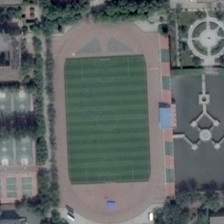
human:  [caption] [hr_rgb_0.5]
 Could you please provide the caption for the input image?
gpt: several buildings and some green trees are around a playground .

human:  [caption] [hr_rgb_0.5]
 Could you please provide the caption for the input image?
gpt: in the center of the area, there is a huge football field and there are some tennis courts and basketball courts aside .

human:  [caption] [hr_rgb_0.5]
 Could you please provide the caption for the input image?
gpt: in the center of the area, there is a huge football field and there are some tennis courts and basketball courts aside .

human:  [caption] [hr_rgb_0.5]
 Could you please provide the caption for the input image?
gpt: several buildings and some green trees are around a playground .

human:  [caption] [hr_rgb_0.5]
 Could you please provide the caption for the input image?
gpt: several buildings and some green trees are around a playground .